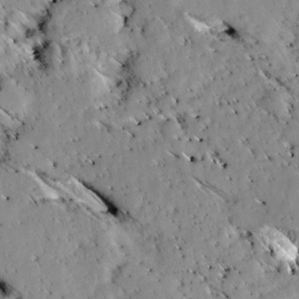
Label: non_frost